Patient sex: M
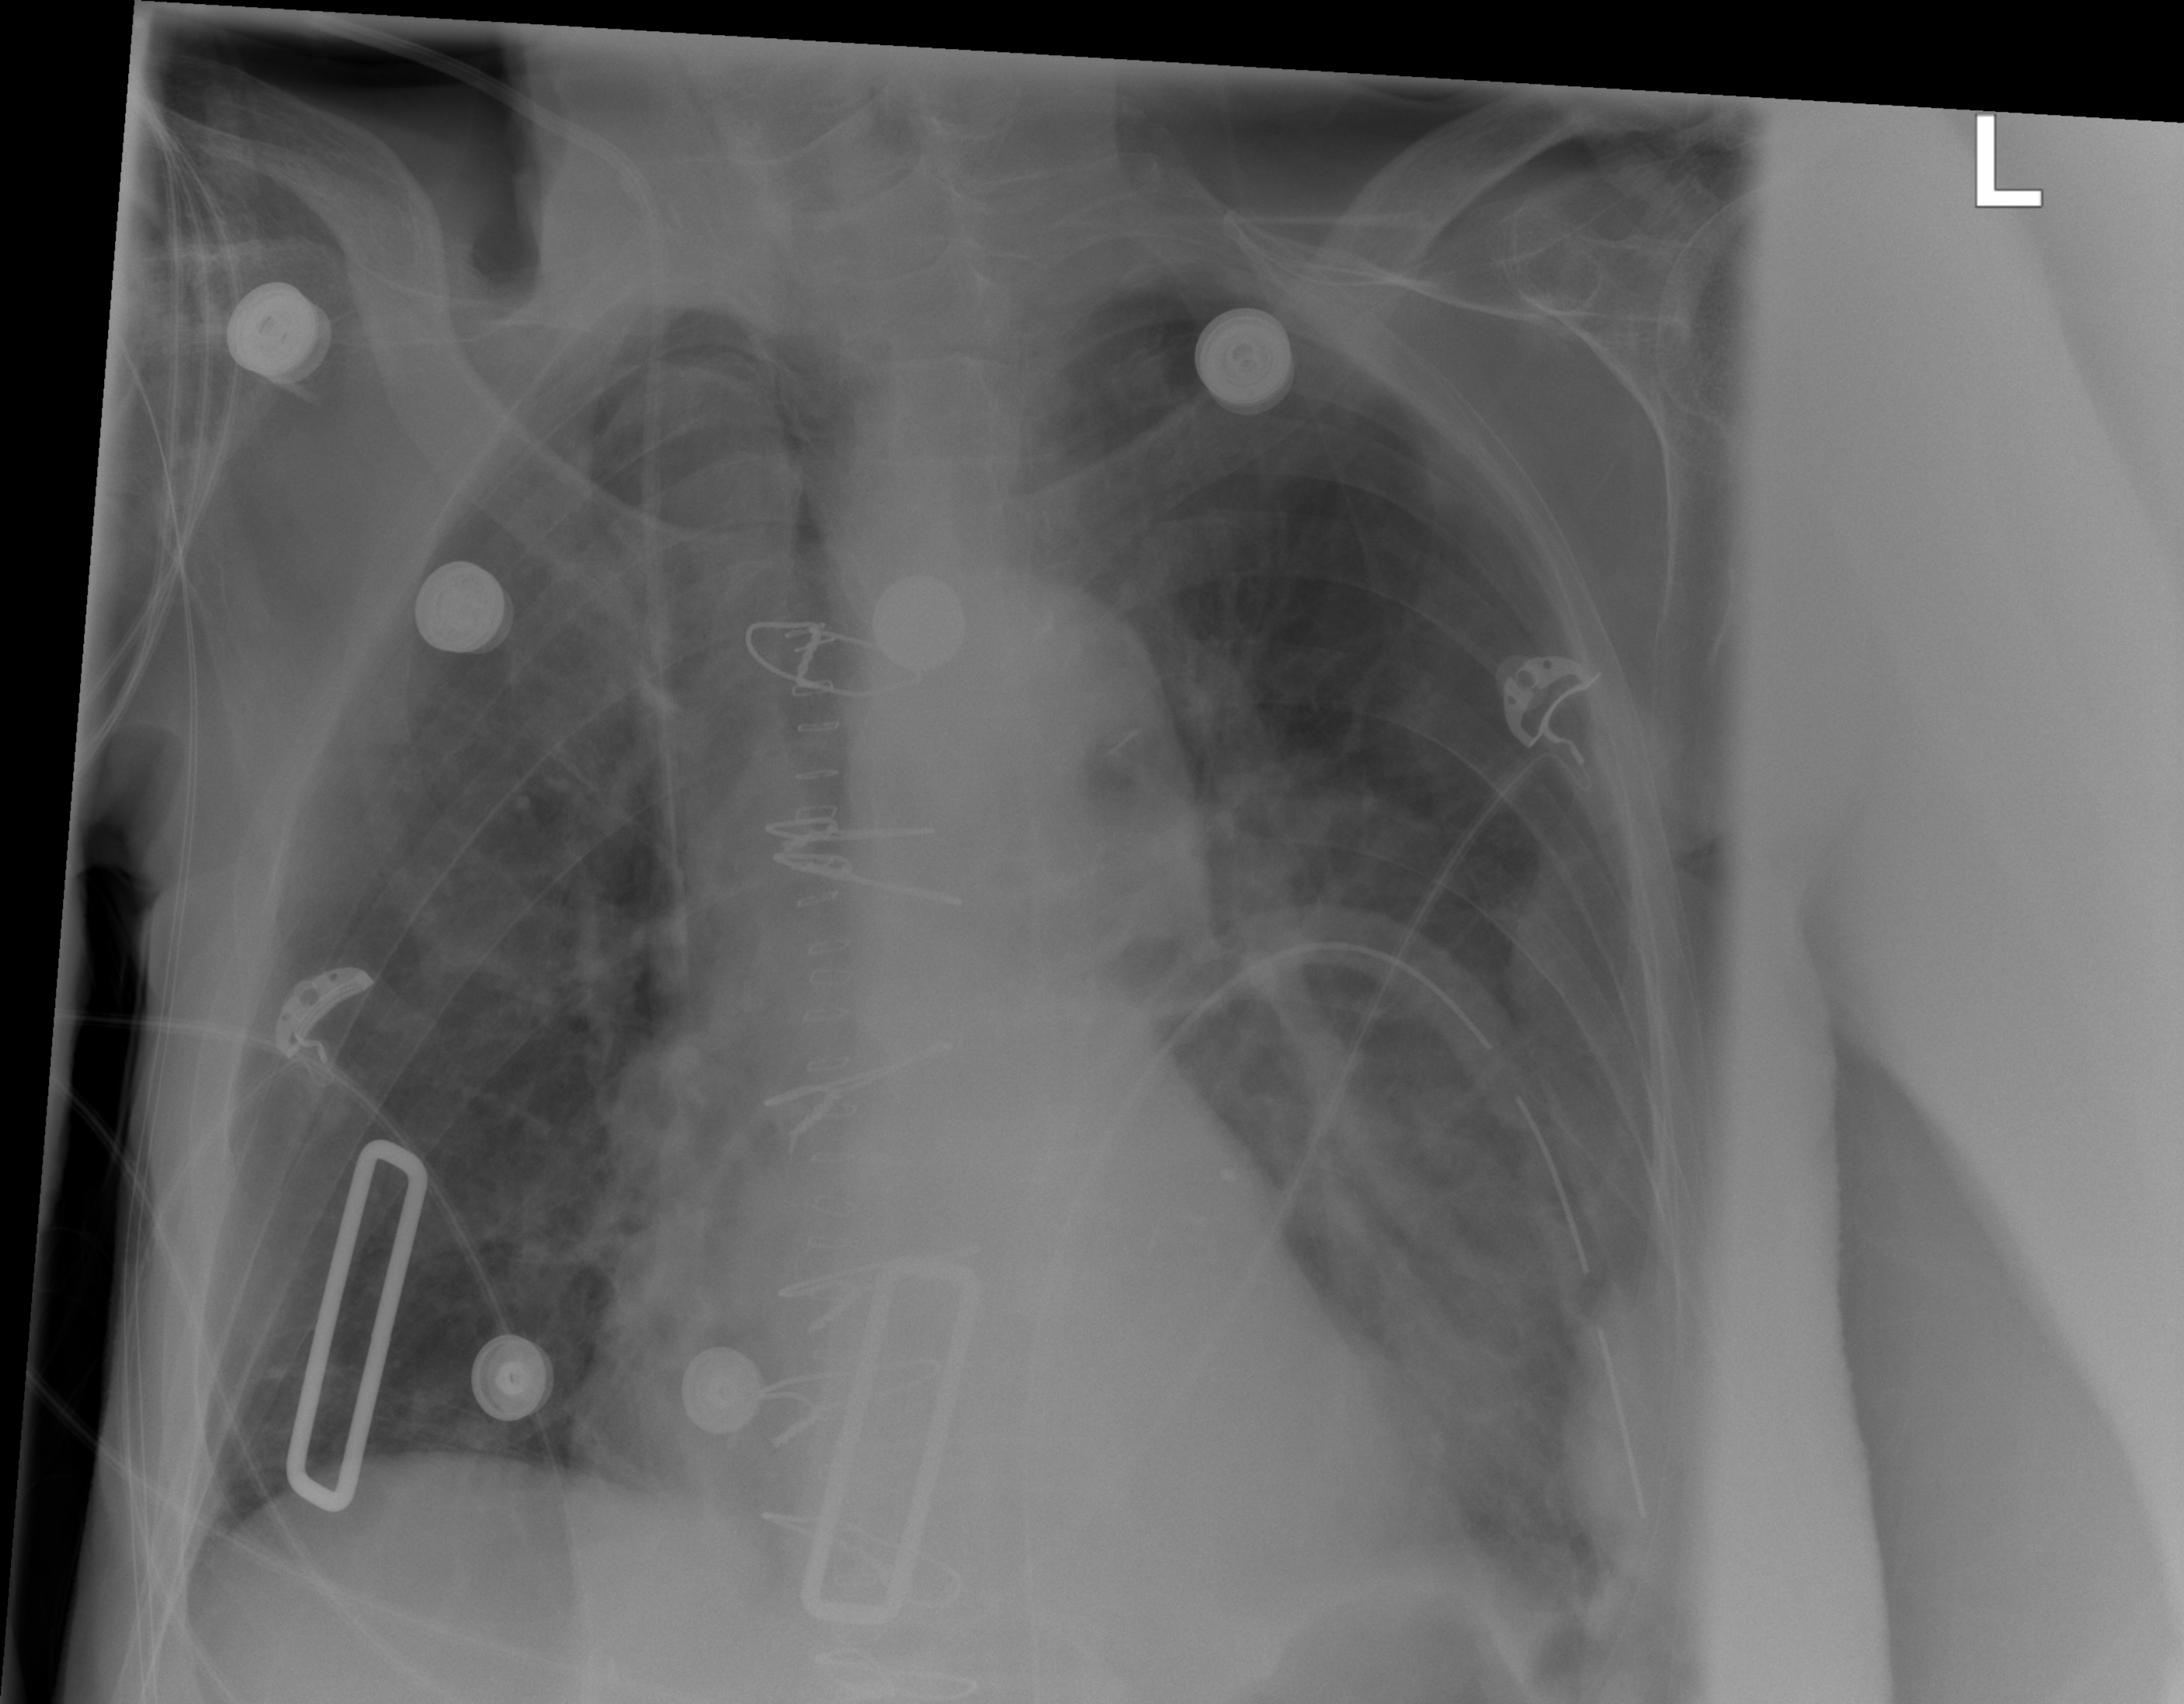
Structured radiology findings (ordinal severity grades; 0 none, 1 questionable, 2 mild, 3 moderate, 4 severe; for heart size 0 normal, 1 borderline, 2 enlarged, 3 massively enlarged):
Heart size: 0
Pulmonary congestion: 0
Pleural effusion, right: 0
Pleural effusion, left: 2
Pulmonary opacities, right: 0
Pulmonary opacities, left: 0
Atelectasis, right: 0
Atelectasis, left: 0